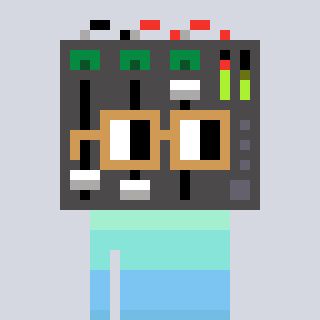
a pixel art character with square brown glasses, a mixer-shaped head and a foggrey-colored body on a cool background